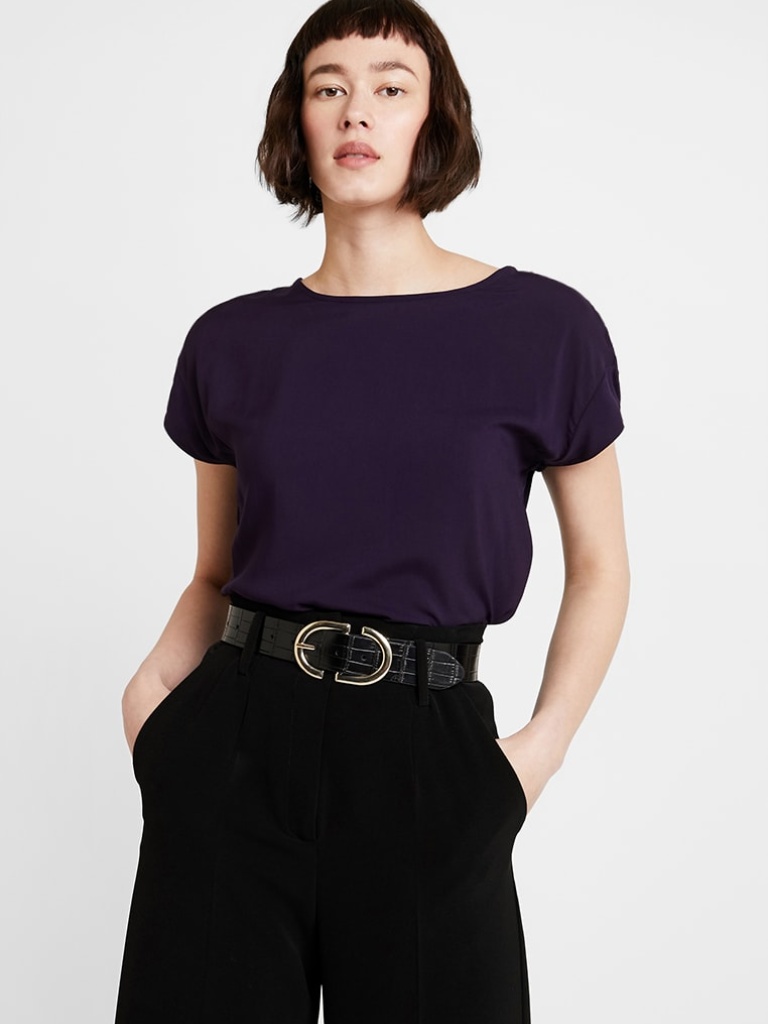
cotton relaxed short sleeve hip length Fully Tucked in crew t-shirt